Question: I'm using <URL> and I want to position the title, "Home" in the center of the top-bar while keeping my "Menu" in the end of the right side.
However, what I'm getting from my code is my "Home" still stays in the left side and my "Menu" is on the right side.
I realized that if I take out the 'title-area' (has float: left) then it will center my "Home" but it pushes my "Menu" below the top-bar but it still stays in the right side looking like this.
Does anyone know how to position the title in the middle while keeping the Menu on the right side in the topbar?
Thanks!
'''
<nav class="top-bar" data-topbar role="navigation">
<ul class="title-area">
<li class="name">
<h1 id="top_bar_page_title">Home</h1>
</li>
<li class="toggle-topbar menu-icon"><a href="#"><span></span></a></li>
</ul>
<section class="top-bar-section">
<!-- Right Nav Section -->
<ul class="right">
<li class="has-dropdown">
<a href="#">Menu</a>
<ul class="dropdown">
<li><a href="#">First link in dropdown</a></li>
<li class="active"><a href="#">Active link in dropdown</a></li>
</ul>
</li>
</ul>
</section>
</nav>
#top_bar_page_title{
color: $white;
text-align: center;
}
'''
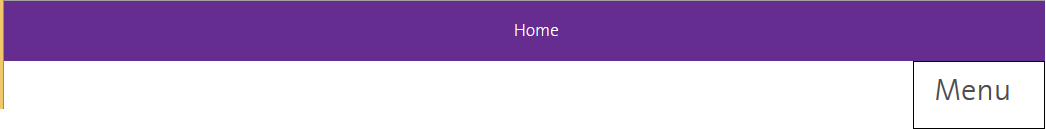
Answer: Add the following CSS rule to the existing code. Setting a width and margin: 0 auto will help the menu find the center.
'''
@media (min-width: 640px) {
.top-bar .title-area {
float: left;
margin: 0 auto;
width: calc(100% - 90px);
position: unset;
}
}
'''
<URL>
If you do not want calc(), use a width of 85%.